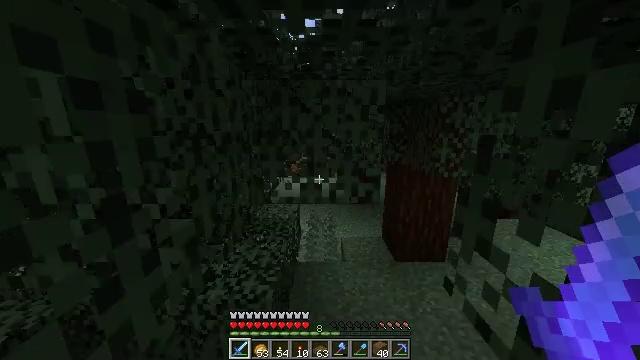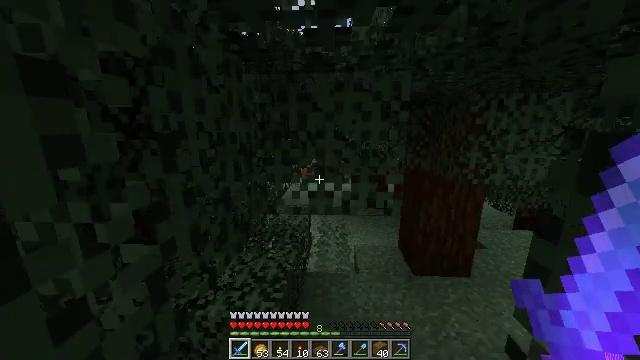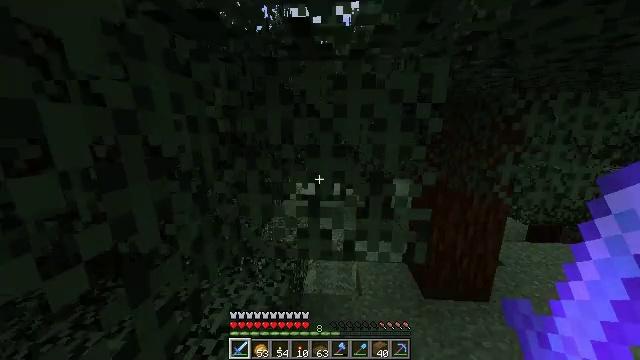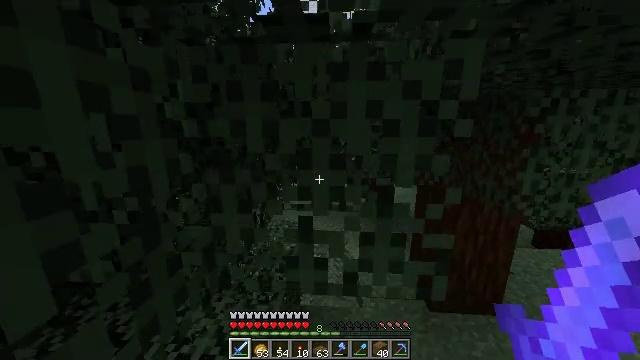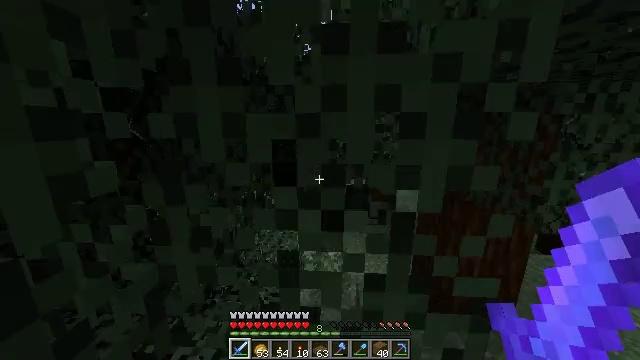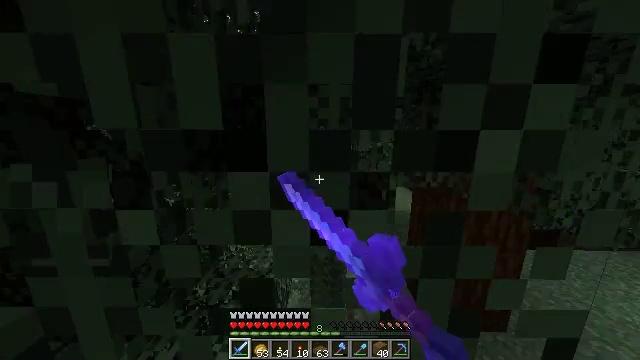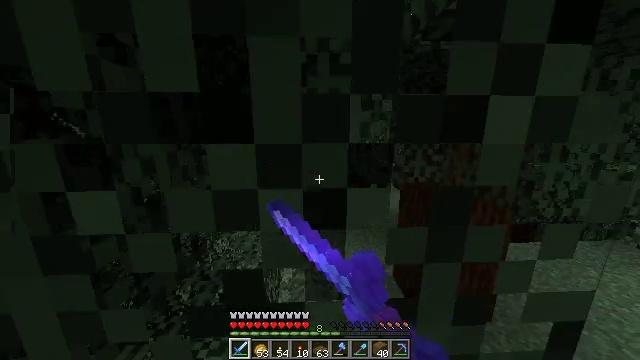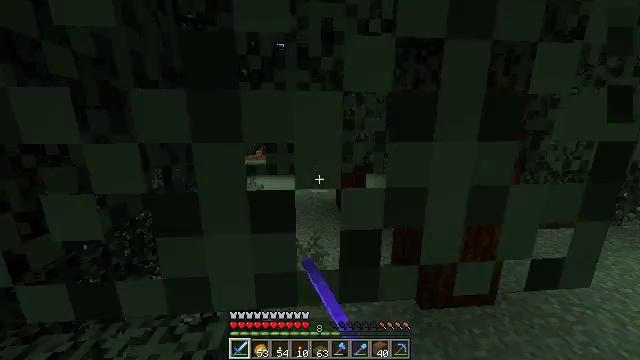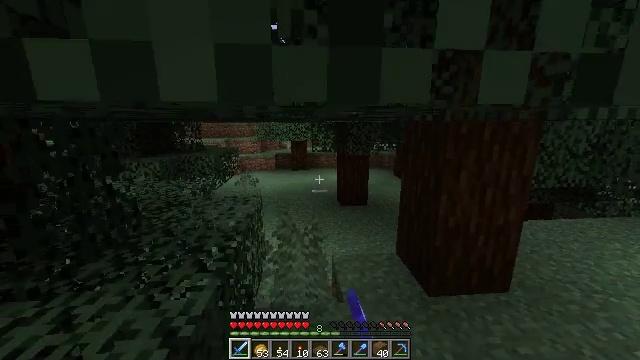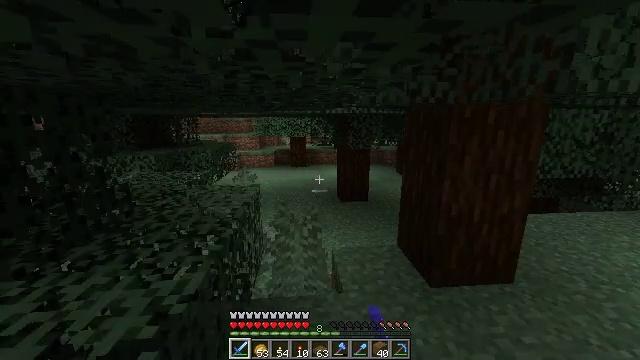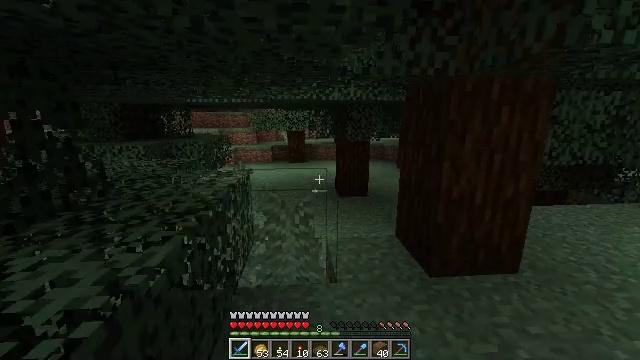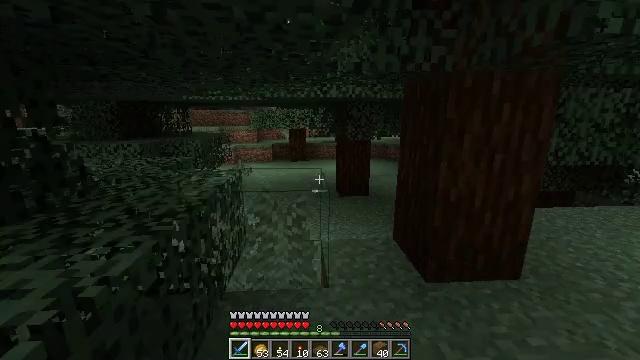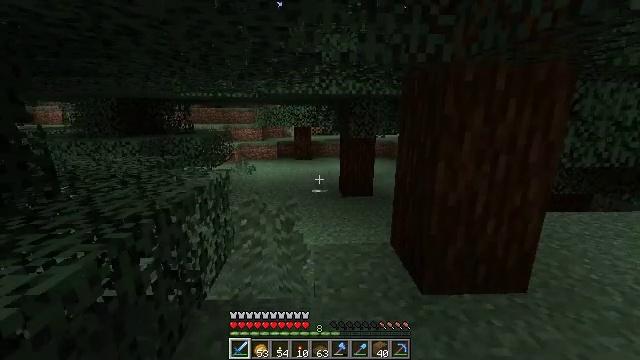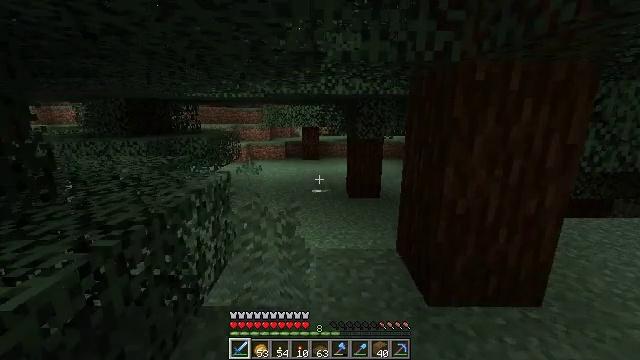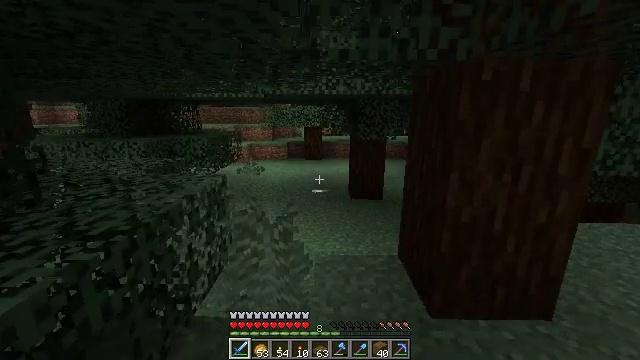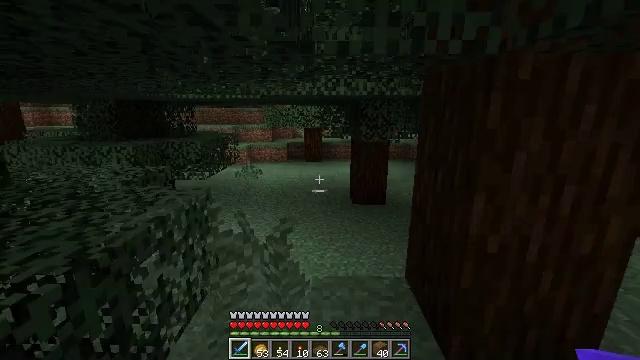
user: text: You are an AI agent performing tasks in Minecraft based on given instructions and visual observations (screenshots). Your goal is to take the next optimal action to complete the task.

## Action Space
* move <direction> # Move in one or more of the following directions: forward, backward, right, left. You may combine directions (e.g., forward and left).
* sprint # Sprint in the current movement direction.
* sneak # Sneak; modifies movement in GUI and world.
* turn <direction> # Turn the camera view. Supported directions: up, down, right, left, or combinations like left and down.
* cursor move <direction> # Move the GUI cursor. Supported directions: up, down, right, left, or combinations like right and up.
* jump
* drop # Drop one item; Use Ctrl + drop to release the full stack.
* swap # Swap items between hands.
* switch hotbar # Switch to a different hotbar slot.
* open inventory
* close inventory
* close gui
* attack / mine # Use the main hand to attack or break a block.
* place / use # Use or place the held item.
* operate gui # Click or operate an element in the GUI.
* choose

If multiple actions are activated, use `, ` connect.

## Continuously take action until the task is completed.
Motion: motion action
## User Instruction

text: Collect sugar cane near water sources.
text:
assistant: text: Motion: move forward, turn left
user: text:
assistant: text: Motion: move forward
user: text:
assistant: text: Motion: move forward
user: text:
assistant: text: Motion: move forward, attack / mine
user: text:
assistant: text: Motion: move forward, turn right, attack / mine
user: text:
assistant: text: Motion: move forward, turn right, attack / mine
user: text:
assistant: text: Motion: move forward and move right, turn right
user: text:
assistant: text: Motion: move forward and move right
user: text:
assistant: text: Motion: move forward and move right
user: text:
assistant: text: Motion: move forward and move right
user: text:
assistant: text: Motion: move forward and move right
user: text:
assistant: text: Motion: move forward and move right, turn left
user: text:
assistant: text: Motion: move forward, turn left
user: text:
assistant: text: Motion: move forward
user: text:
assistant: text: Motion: move forward
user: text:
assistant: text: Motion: move forward
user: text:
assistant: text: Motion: move forward
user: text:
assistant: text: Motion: move forward
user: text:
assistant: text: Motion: move forward
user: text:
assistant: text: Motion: move forward
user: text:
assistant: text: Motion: move forward
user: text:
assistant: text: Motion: move forward, turn left
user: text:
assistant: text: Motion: move forward, turn left
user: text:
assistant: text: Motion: move forward, turn left
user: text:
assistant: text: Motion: move forward, sprint
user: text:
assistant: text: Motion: move forward, sprint
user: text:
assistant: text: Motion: move forward, sprint
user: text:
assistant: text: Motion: move forward, sprint, turn right
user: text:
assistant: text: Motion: move forward, sprint, turn right
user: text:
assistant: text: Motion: move forward, turn right